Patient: sex F, age 35
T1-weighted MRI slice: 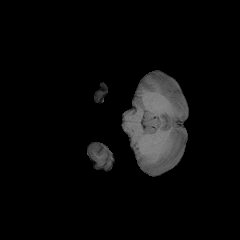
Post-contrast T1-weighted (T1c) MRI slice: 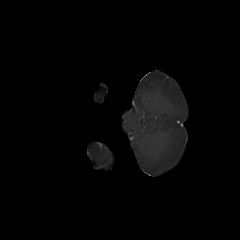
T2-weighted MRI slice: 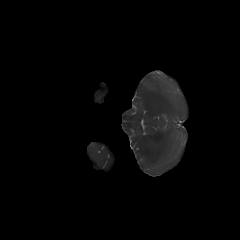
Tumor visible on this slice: no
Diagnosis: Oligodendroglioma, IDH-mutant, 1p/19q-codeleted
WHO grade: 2